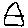
Label: house